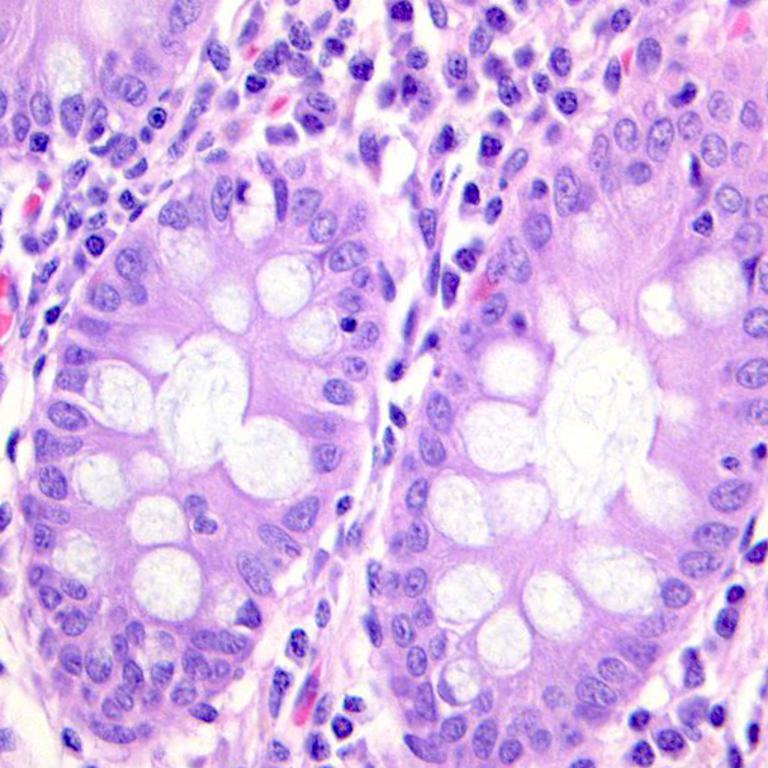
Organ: colon
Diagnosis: benign